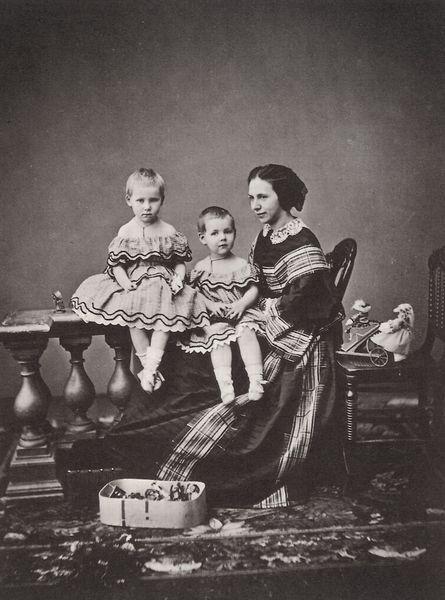
Titel: Eine unbekannte Adelige mit ihren Kindern. Moskau
Künstler: Karl August Bergner
Schlagwörter: schatten, weiß, mädchen, sitzen, finger, frau, frisur, frisuren, geste, grau, haar, hintergrund, holz, kariert, kleid, kleider, licht, marmor, profil, raum, schmuck, schwarz, stuhl, stühle, säule, säulen, tisch, zimmer, blick, dame, haube, muster, schleife, teppich, jung, wand, band, bluse, falten, kragen, spitze, tot, bild, bildnis, hals, hände, portrait, porträt, brüstung, boden, gewand, haare, pose, sitzend, drei, familie, kind, mutter, spitzen, tochter, borte, scheitel, seide, kinder, beine, balkon, lächeln, füße, lehne, zwei, schuhe, baby, rand, rad, wagen, lehnen, treppe, chair, white, black, carpet, chairs, dress, dresses, girls, gray, grey, lace, sisters, sitting, woman, spielen, ernst, gris, stuhllehne, atelier, streifen, korb, rug, sewing, geländer, railing, teppiche, wooden, socken, junge, rüschen, kurze haare, abbild, geschwister, schwestern, pfosten, foto, fotografie, photographie, segment, schnalle, hell dunkel, truhe, blind, balustrade, bub, porträts, schwarz weiss, blanc, noir, kiste, schachtel, puppe, puppen, kurz, kurzhaarschnitt, fahrrad, kleidchen, photo, schoss, wood, chaise, tapis, girl, lap, young, boy, child, verschluß, femme, bordüren, black and white, erinnerung, töchter, mother, abgerundet, gewebt, aufnahme, robe, rückwand, spielzeug, children, koffer, happy, studio, kleinkinder, enfants, spielsachen, basket, zwei kinder, broderie, collier, enfant, fille, mere, costume, family, intérieur, baluster, box, court, borten, colonnade, zwillinge, stuhle, risch, teppcih, kids, überkreuz, kaste, dentelle, son, graau, photograph, reclining, familienfoto, photostudio, boys, famille, frühe fotografie, ruffles, retro, kindchen, roue, daughter, chaire, kleder, rail, nähkasten, scah, seitliche, spanschachtel, störrisch, töchterchen, poupée, boite, daughters, knees, inside, post, 19th century, plaid, toys, doll, brother, bannister, dolls, boiseries, sister, rampe, toy, footo, jeux, gelnde, jouet, soeur, brothers, taffeta, twins, jouets, sons, djhdskkfsdalkf, noir et bmnc, poupées, toddlers, nounou, spielzeugschachtel, photograpf, chlid, ballastrade, informal, carpoet, christening gown, pleased